Aerial crown-view tile of a tropical tree (Barro Colorado Island, Panama), acquired 20250818:
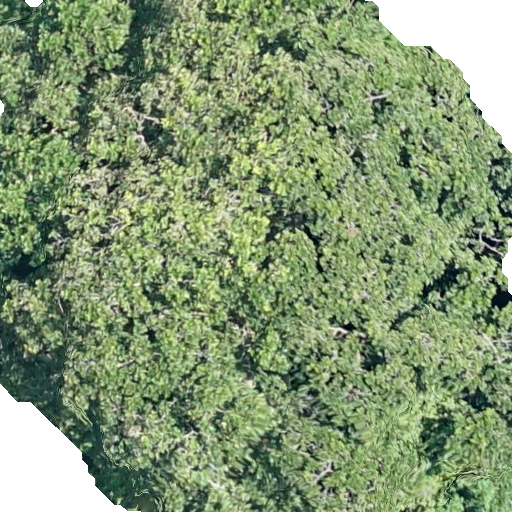
Species: Anacardium occidentale
GBIF accepted scientific name: Anacardium occidentale
Crown area: 420.224 m²